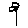
Label: flower